Question: I have a problem and need your help
I am going to work on sudoku game. In my Stringgrid I've filled some cells with digits before [grid1.cells[8,8]:=inttostr(2); grid1.cells[2,5]:=inttostr(9); etc] and digits' text font color are black. Now I want player cannot change(edit) previous values and only able to add to empty cells(can change only its own values).
And values inserted into cells have to be diffent text font color(exp: clRed)
I need help in this two cases.
Thanks in advance .
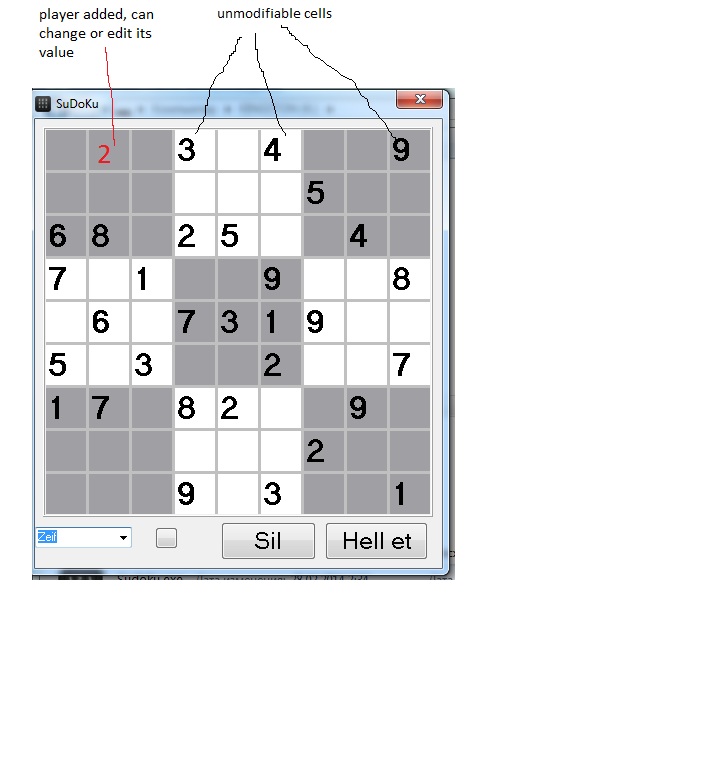
Answer: There is no public way to interrupt process of cell editing, but you can make a <URL> protected method. In this control subclass, you can e.g. make an event to control whether the inplace editor will be created or not.
The following interposer class introduces the 'OnCanEdit' event which will fire before the inplace editor is created and allows to you decide whether you want to create it or not by its 'CanEdit' parameter:
'''
type
TCanEditEvent = procedure(Sender: TObject; Col, Row: Longint;
var CanEdit: Boolean) of object;
TStringGrid = class(Grids.TStringGrid)
private
FOnCanEdit: TCanEditEvent;
protected
function CanEditShow: Boolean; override;
public
property OnCanEdit: TCanEditEvent read FOnCanEdit write FOnCanEdit;
end;
implementation
{ TStringGrid }
function TStringGrid.CanEditShow: Boolean;
begin
Result := inherited CanEditShow;
if Result and Assigned(FOnCanEdit) then
FOnCanEdit(Self, Col, Row, Result);
end;
'''
This example shows how to allow editing only for cells with row and column index greater than 2, which is not your case, but I'm sure you understand what to do:
'''
type
TForm1 = class(TForm)
StringGrid1: TStringGrid;
procedure FormCreate(Sender: TObject);
private
procedure StringGridCanEdit(Sender: TObject; Col, Row: Longint;
var CanEdit: Boolean);
end;
implementation
procedure TForm1.FormCreate(Sender: TObject);
begin
StringGrid1.OnCanEdit := StringGridCanEdit;
end;
procedure TForm1.StringGridCanEdit(Sender: TObject; Col, Row: Integer;
var CanEdit: Boolean);
begin
// to the CanEdit parameter assign True if you want to allow the cell
// to be edited, False if you don't
CanEdit := (Col > 2) and (Row > 2);
end;
'''